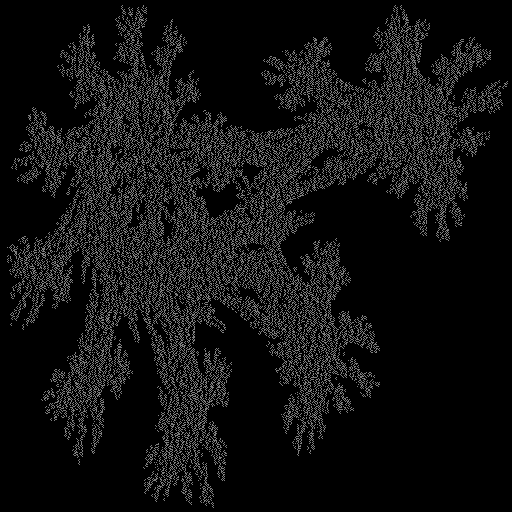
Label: greygoldenrod